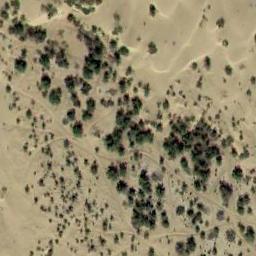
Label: chaparral